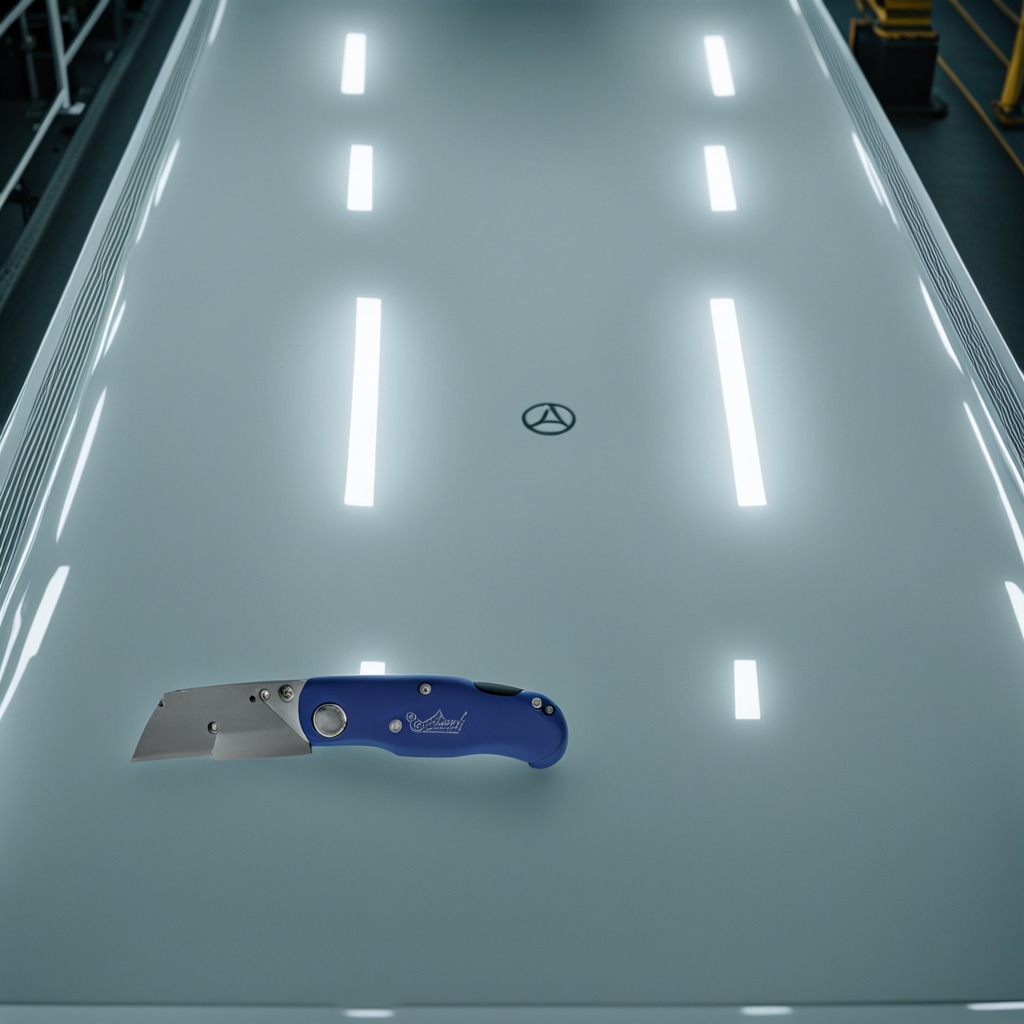
A utility knife is lying on a table in a ship maintenance bay industrial lighting.